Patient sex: F
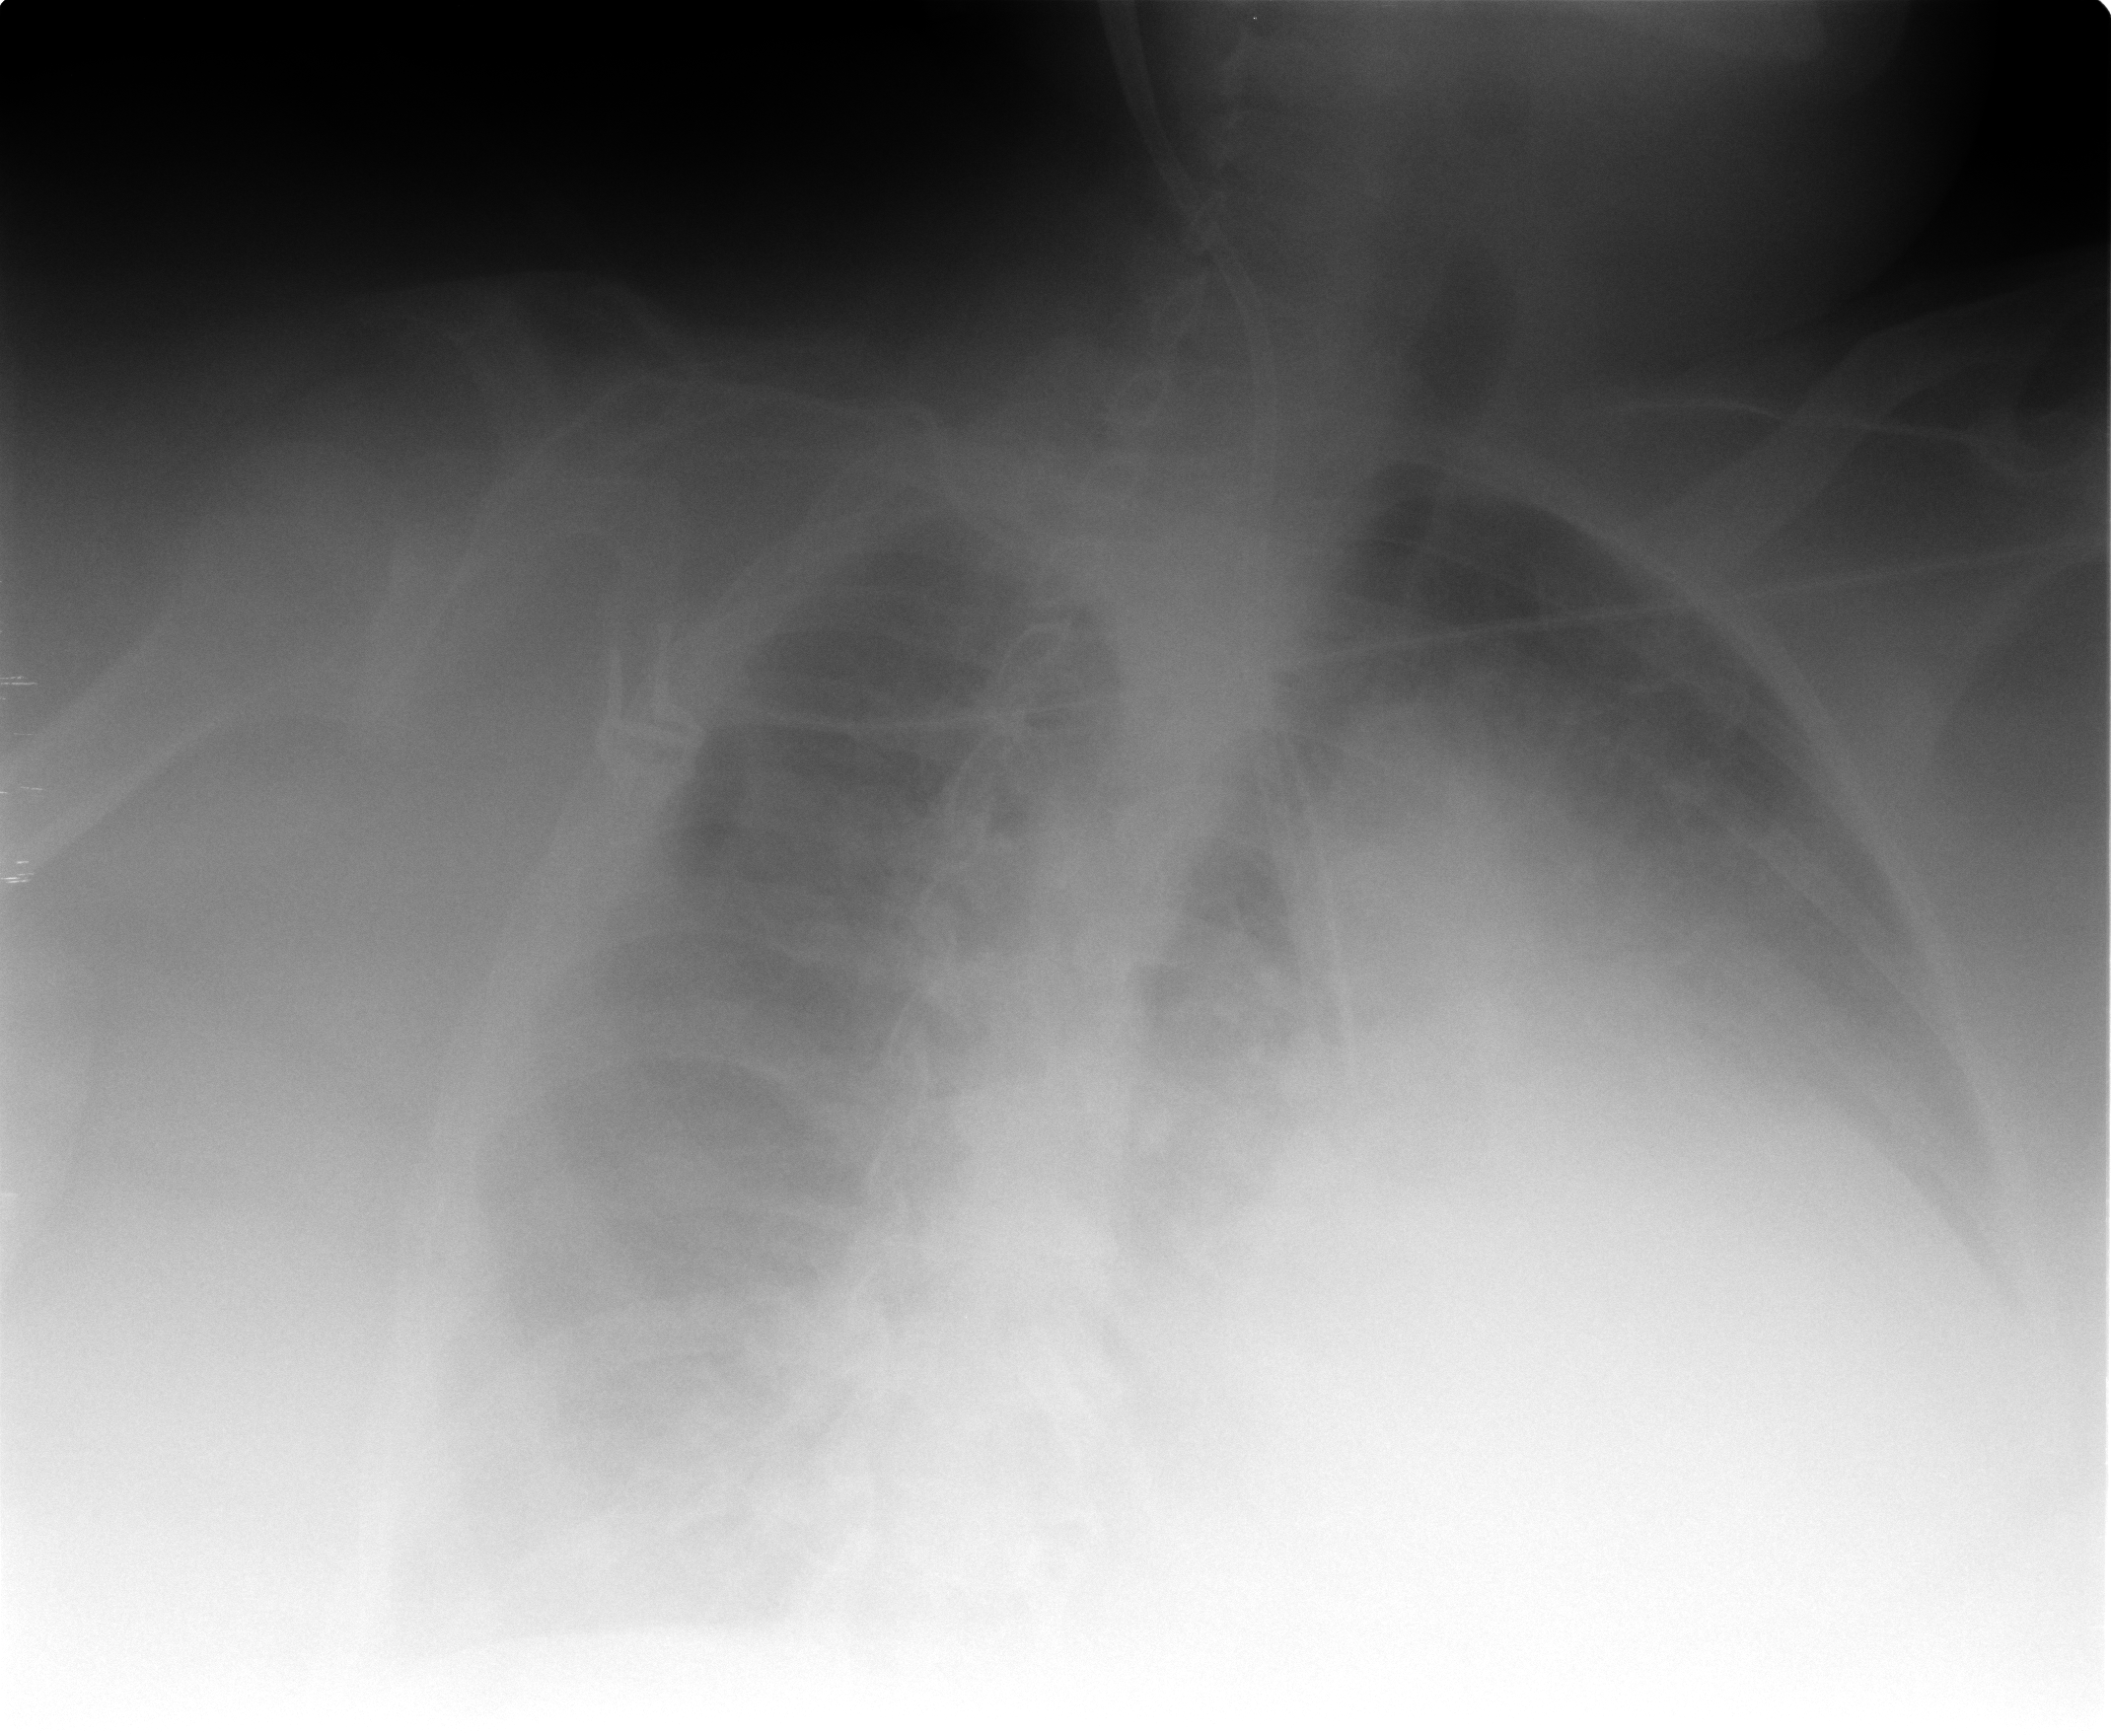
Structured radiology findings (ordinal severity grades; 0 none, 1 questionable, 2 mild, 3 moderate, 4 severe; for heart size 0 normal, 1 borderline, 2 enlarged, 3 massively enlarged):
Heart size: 2
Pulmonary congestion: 3
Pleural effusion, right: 3
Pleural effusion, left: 2
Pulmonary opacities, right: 2
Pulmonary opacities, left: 1
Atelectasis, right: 2
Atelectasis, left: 2